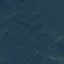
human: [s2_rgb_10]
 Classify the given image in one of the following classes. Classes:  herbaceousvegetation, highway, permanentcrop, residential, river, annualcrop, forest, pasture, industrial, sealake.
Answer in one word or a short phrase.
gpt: Forest